Question:
'OLEDB source' table
'''
Name,Age,Seq
Gauraw,30,1
Gauraw,31,1
Kiran,28,3
Kiran,29,3
kiran,28,3
Venkatesh,,4
Venkatesh,28,4
'''
I want 'OLEDB destination' table like
'''
Gauraw,31,1
kiran,28,3
Venkatesh,28,4
'''
basically I'm creating backup table from 'oledb_source' to 'oledb_destination'
and my condition is if 'seq' column is repeated I want the last row with that 'seq' column like in above table 'Kiran,28,3' is last entry with 'seq' having value 3.
How can i achieve this result in SSIS data flow task from 'oledb source' to 'oledb destination'.
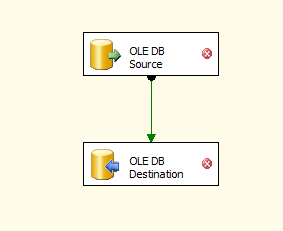
Answer: Select OLE DB Source
Change Data access mode to "SQL Command" then paste the query below
'''
with x as (select *,rn=row_number() over (order by name)
from source)
select a.*
from x a ,
(select name , max(rn) rn
from x
group by name) b
where a.rn = b.rn
'''
Now you can move your required column